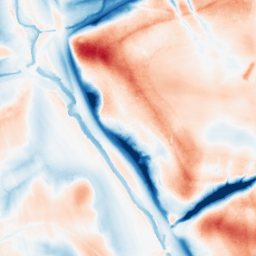
Category: classical
Decomposition family: uniform
Decomposition parameters: size: 50
Upsampling method: sinc_blackman
Upsampling parameters: scale: 2
kernel_size: 8
Upsampling scale: 2